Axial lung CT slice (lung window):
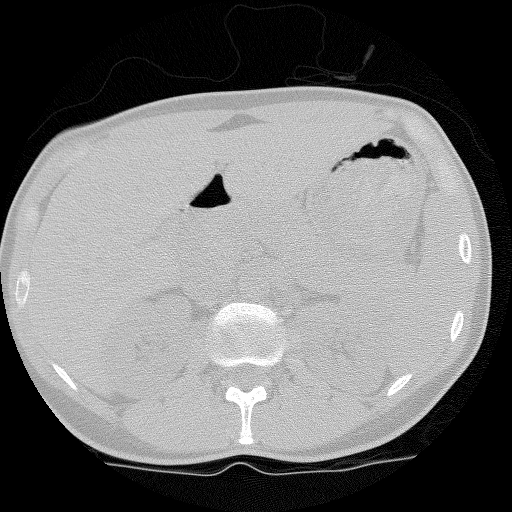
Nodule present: no